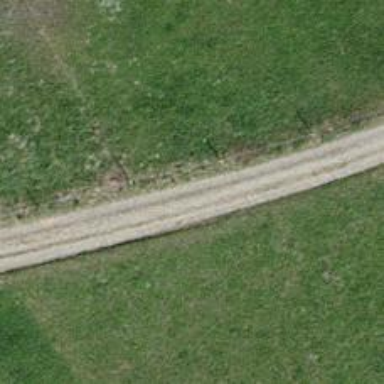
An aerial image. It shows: Track with grade 5 tracktype.